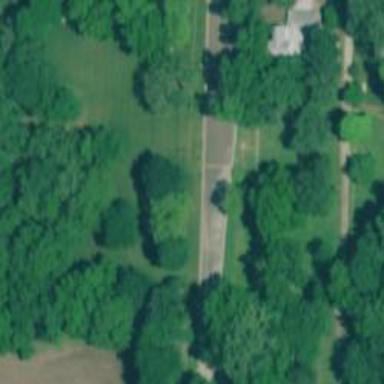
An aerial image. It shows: Disc golf basket.